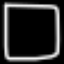
Label: square